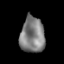
Tissue: lung
Cell type: Epithelial cells
Senescence score: 0.2109
Nuclear area (px): 862
Mean DAPI intensity: 126.224